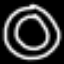
Label: donut